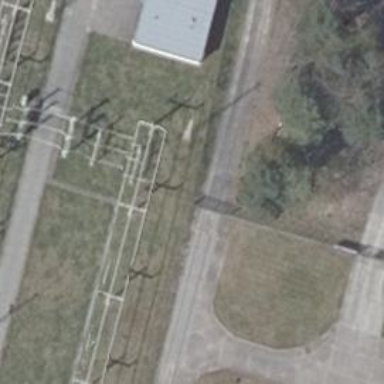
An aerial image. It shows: Driveway that used to be historic railway.